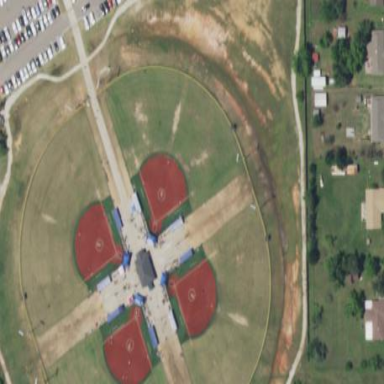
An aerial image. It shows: Softball pitch designated for baseball sports.